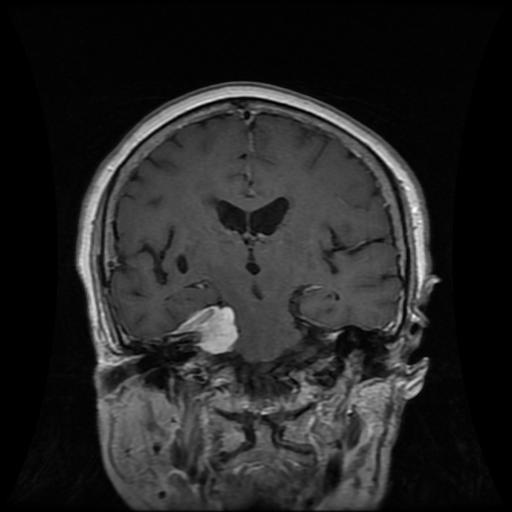
Label: meningioma